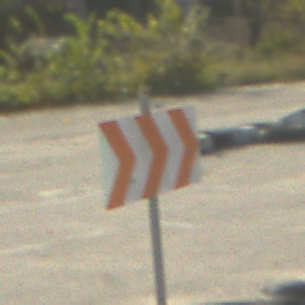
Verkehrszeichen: RichtungstafelnInKurvenGrossLinks
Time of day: MorningAfternoon
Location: Outdoor (RoadRail)
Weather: PartlyCloudy
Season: NotSpecified
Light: Natural